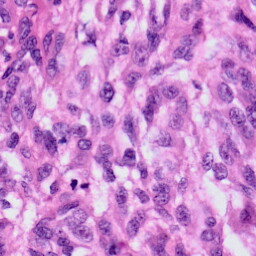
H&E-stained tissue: Skin